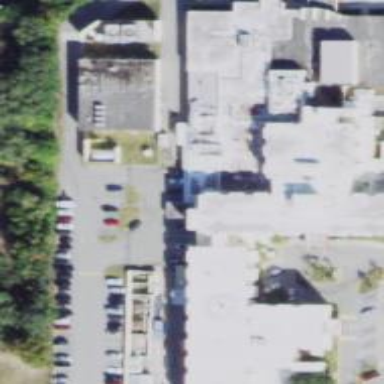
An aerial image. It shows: Hospital building.